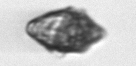
Label: Kryptoperidinium_triquetrum